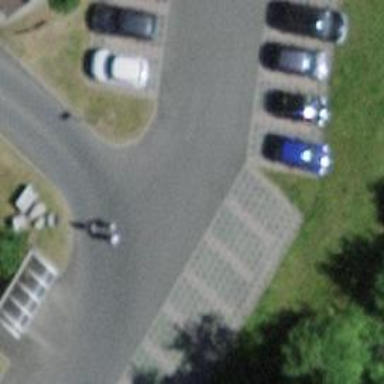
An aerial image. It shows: Asphalt parking aisle along service road.